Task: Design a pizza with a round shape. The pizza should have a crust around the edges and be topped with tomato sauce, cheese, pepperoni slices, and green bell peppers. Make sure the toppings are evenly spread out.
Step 128:
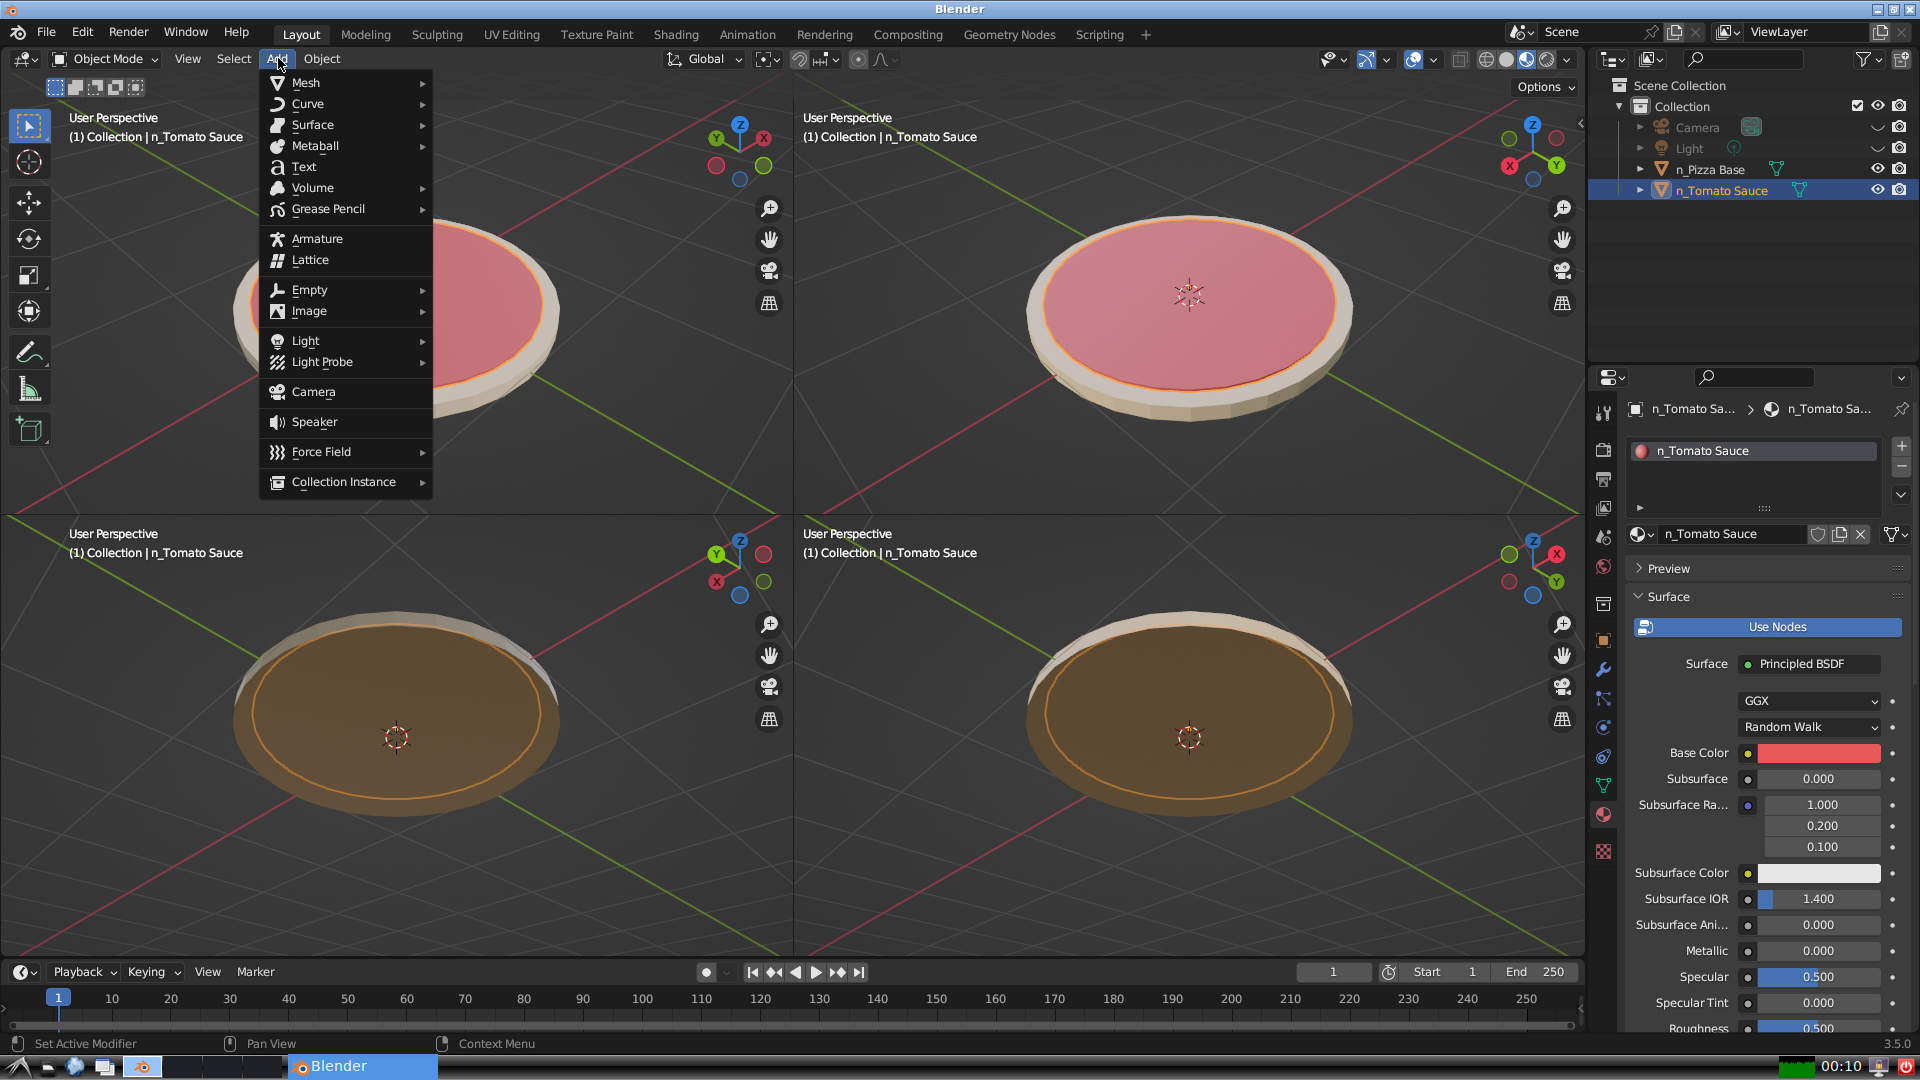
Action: {"mouse_move": [304, 84]}